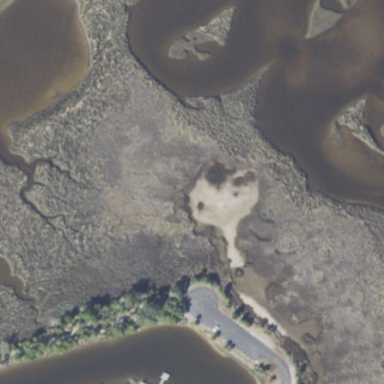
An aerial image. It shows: Saltmarsh wetland.